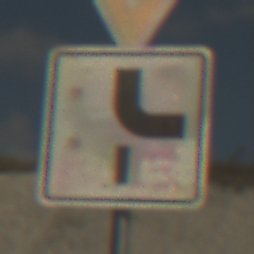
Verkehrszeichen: VerlaufVorfahrtsstrasse10
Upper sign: VorfahrtGewaehren
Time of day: Midday
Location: Outdoor (Beach)
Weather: PartlyCloudy
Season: NotSpecified
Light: Natural